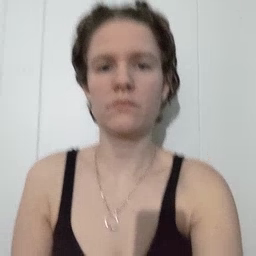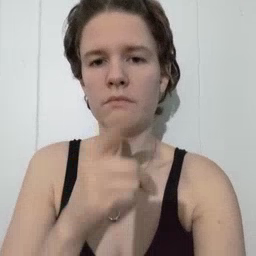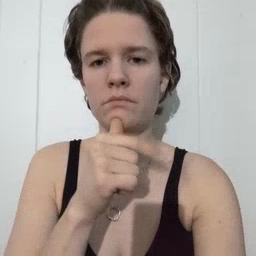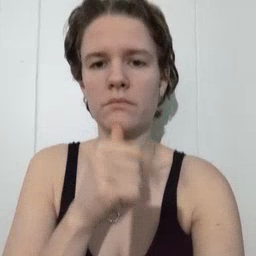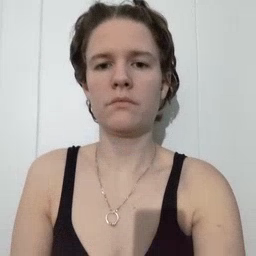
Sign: who